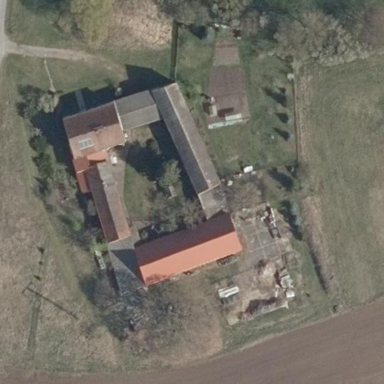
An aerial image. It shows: Farmyard area.